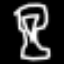
Label: hourglass